Field crop: tomato
Growth stage: 2
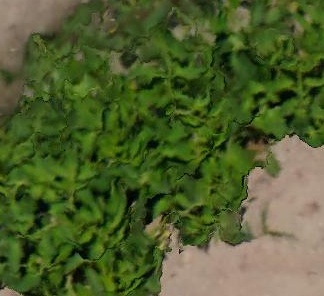
Species: tomato